Brain MRI, t2w sequence, axial 2D slice.
Patient: age 26, sex F, weight 90 kg, height 1.9 m
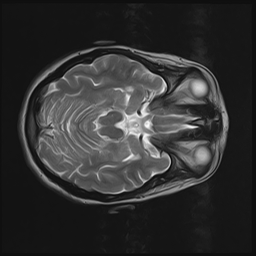